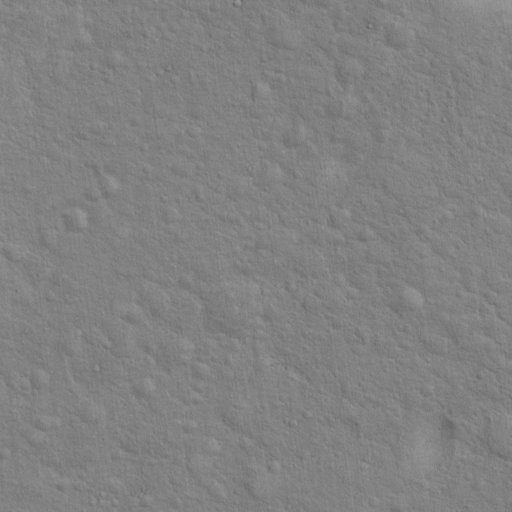
Classes present: Background